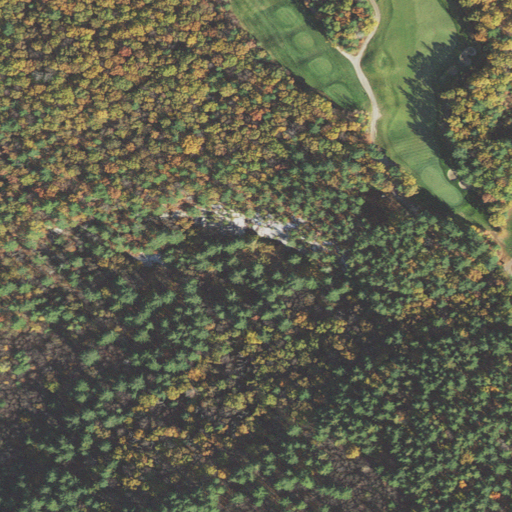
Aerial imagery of mountain in Massachusetts named Shining Rock containing mixed forest, evergreen forest, low intensity development, deciduous forest, open development, and medium intensity development